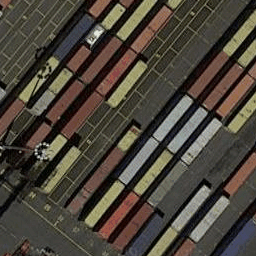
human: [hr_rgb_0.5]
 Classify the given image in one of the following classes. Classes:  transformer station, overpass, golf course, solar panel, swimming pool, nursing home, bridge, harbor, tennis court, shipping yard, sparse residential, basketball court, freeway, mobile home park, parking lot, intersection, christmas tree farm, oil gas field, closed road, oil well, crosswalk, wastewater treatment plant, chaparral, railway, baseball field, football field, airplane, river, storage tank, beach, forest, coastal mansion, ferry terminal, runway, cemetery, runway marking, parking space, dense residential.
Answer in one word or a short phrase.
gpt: shipping yard